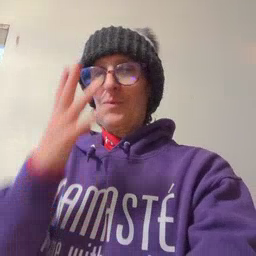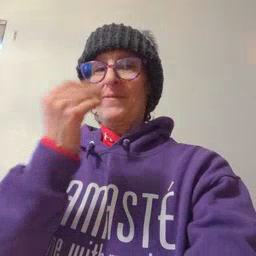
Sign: wolf